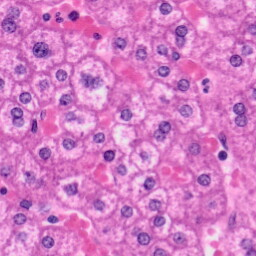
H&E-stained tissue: Liver